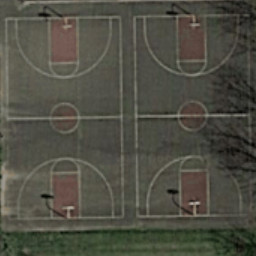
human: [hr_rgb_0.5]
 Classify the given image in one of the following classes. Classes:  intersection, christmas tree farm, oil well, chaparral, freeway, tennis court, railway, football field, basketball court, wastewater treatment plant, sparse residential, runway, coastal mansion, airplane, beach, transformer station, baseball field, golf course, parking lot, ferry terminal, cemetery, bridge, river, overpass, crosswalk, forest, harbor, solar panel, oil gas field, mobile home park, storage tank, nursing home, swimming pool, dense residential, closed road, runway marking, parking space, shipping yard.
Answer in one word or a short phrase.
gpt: basketball court